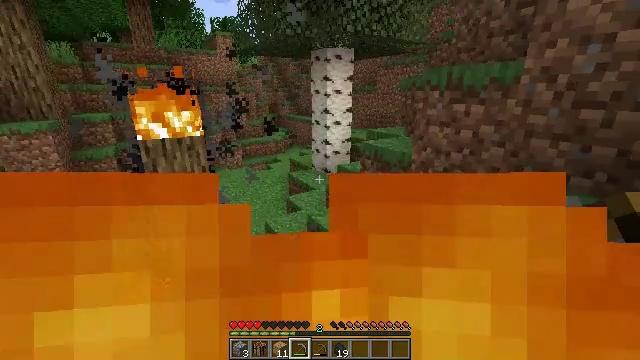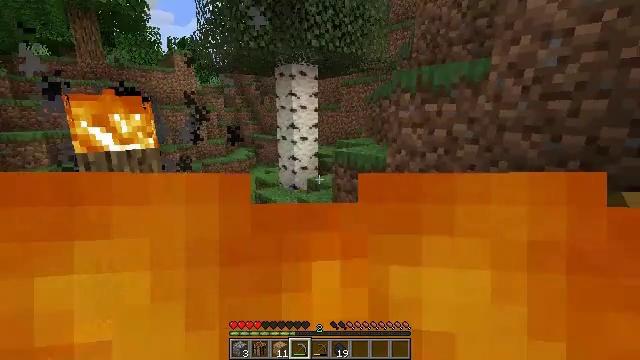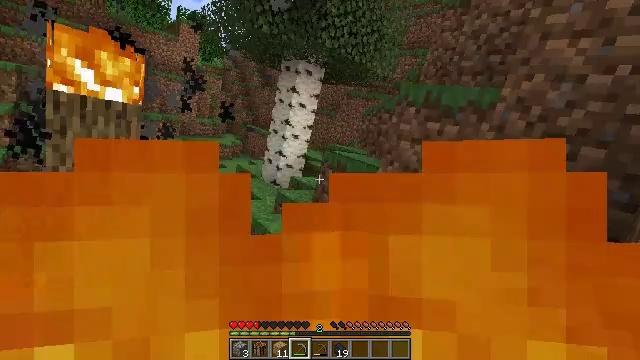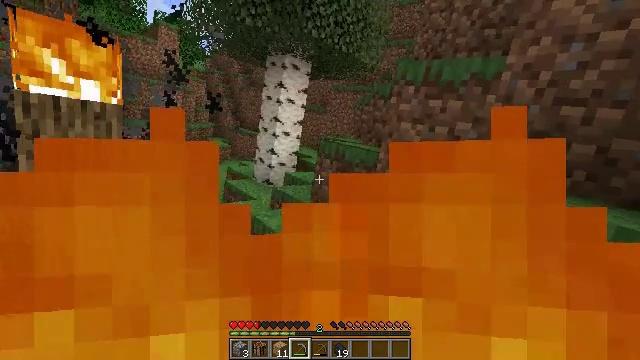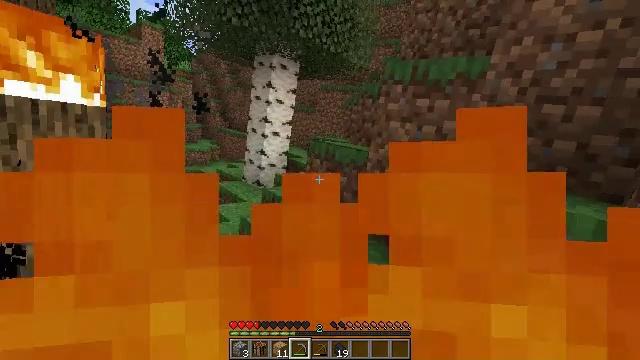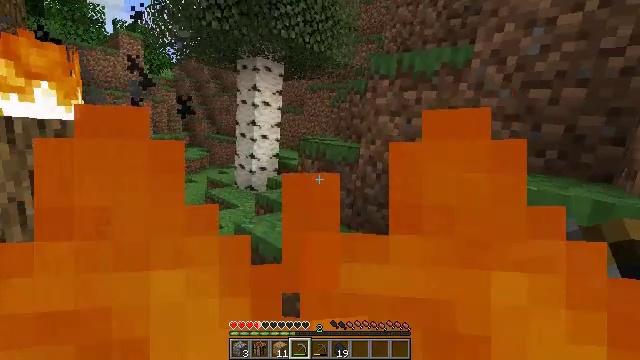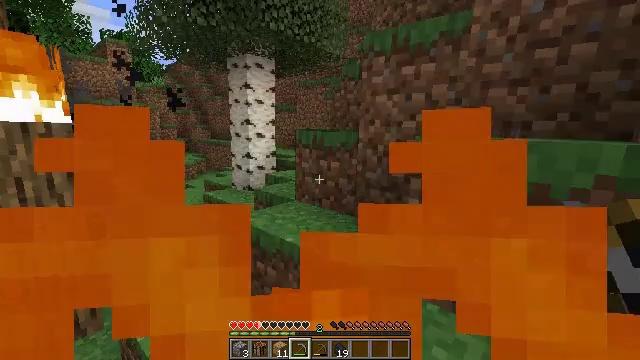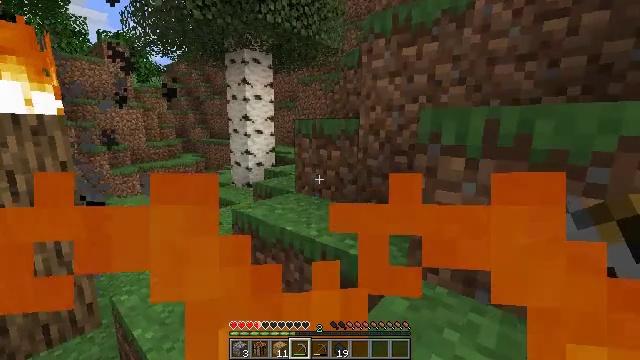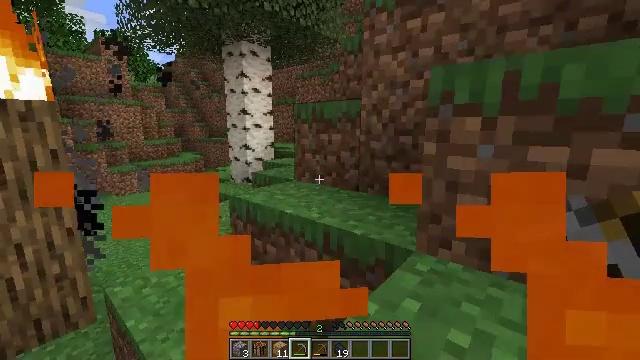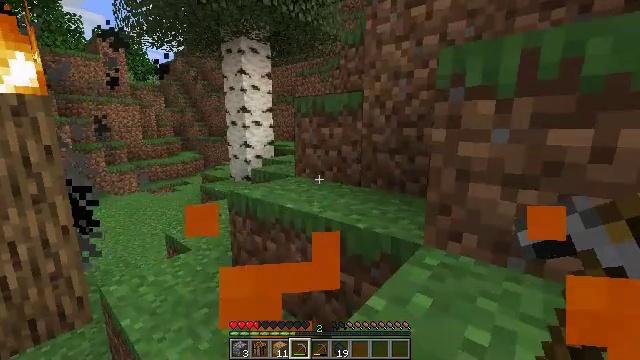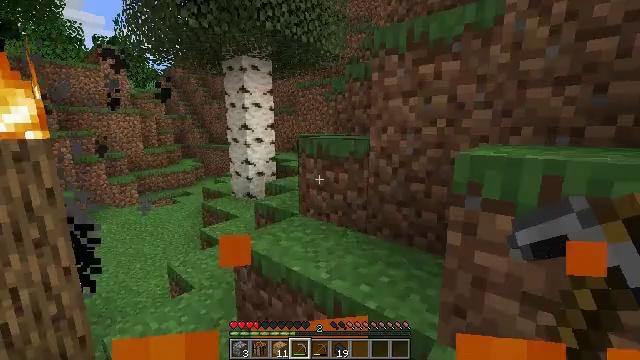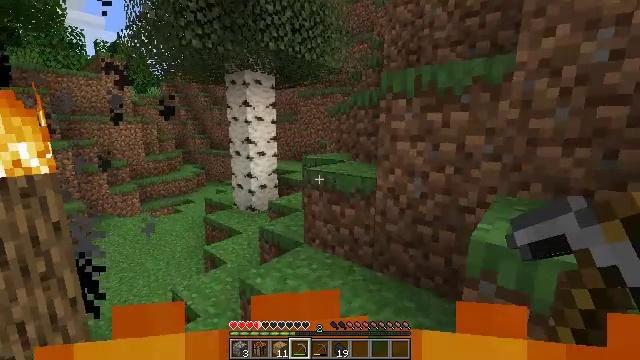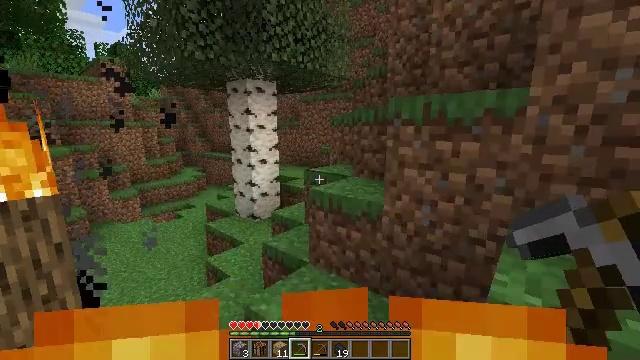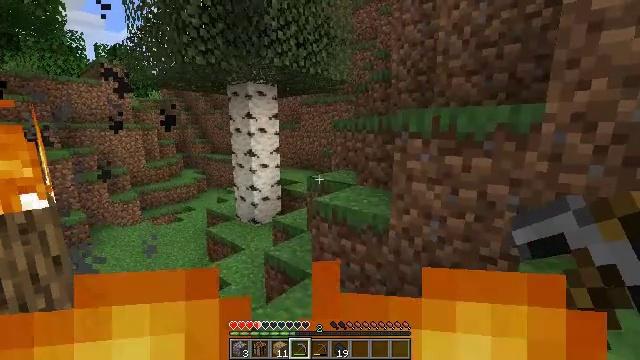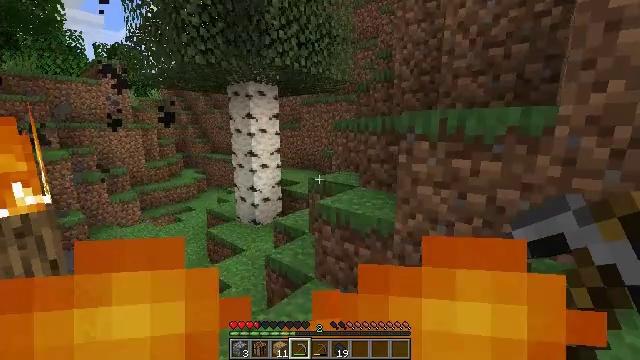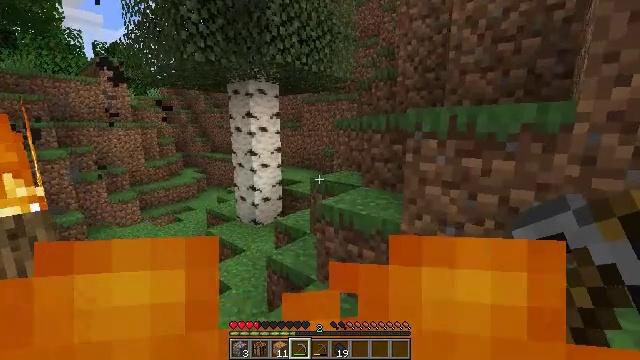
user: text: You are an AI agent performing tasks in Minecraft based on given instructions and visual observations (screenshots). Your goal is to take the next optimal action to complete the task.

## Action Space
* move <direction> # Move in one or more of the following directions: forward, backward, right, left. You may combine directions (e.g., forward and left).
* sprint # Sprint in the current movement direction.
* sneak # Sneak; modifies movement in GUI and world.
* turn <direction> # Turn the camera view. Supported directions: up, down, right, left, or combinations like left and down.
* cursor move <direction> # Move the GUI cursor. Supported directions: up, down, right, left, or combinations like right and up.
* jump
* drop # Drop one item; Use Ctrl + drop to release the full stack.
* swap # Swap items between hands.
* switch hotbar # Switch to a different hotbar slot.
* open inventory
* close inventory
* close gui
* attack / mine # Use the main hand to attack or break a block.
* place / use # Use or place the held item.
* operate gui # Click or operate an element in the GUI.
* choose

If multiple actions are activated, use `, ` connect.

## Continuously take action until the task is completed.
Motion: motion action
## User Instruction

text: Remove the fire source.
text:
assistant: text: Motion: move forward, turn right and up, jump
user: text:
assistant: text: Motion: move forward, turn right and up, jump
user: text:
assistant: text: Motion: move forward, turn right, jump
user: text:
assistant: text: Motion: move forward, turn right, jump
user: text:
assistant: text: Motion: move forward, turn right, jump
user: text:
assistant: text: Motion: move forward, jump
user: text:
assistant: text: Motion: move forward, jump
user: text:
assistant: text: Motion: move forward, jump
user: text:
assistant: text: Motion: move forward, jump
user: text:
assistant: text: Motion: move forward, jump
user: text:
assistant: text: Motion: move forward, jump
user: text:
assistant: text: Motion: move forward, jump
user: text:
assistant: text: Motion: move forward, jump
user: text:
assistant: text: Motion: move forward, jump
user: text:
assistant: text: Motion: move forward, jump
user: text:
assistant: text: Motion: move forward, jump
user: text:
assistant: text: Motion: move forward, jump
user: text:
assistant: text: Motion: move forward, jump
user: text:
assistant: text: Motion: move forward, jump
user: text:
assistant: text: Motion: move forward, turn down, jump
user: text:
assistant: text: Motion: move forward, jump
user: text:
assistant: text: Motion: move forward, jump
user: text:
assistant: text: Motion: move forward, jump
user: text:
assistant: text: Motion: move forward, jump
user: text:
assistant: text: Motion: move forward, jump
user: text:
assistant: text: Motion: move forward, jump
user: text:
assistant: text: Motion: move forward, jump
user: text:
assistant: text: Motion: move forward, jump
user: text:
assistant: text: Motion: move forward, jump
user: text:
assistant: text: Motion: move forward, jump